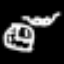
Label: hourglass